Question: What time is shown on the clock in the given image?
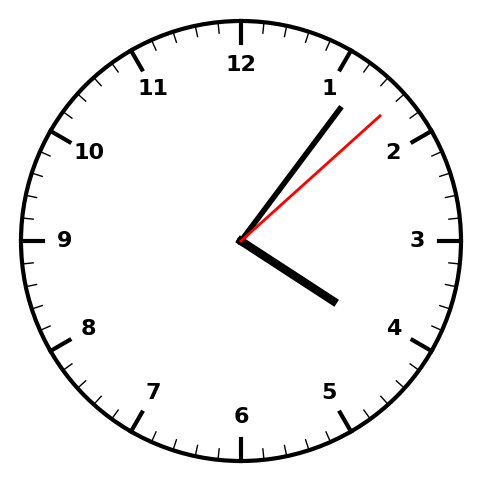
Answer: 04:06:08